Aerial crown-view tile of a tropical tree (Barro Colorado Island, Panama), acquired 20241216:
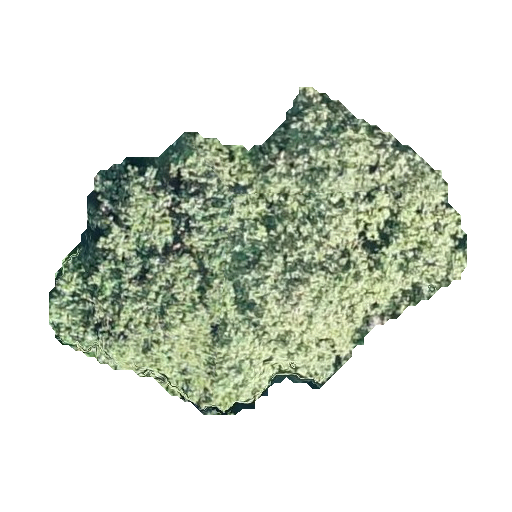
Species: Hieronyma alchorneoides
GBIF accepted scientific name: Hieronyma alchorneoides
Crown area: 124.6 m²